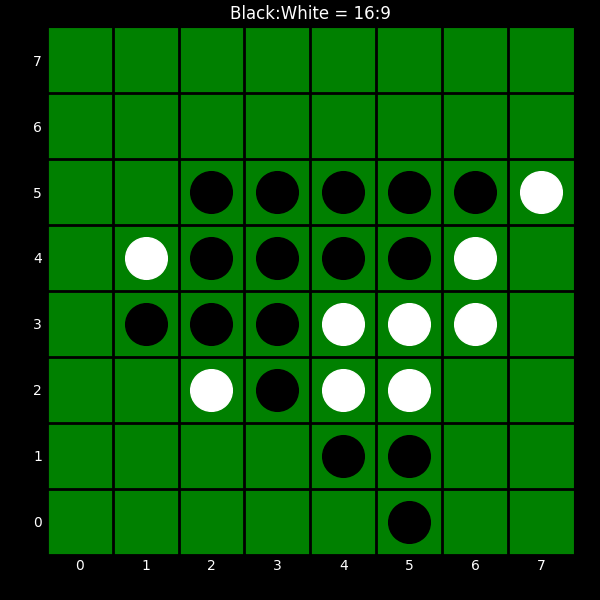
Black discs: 16
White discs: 9